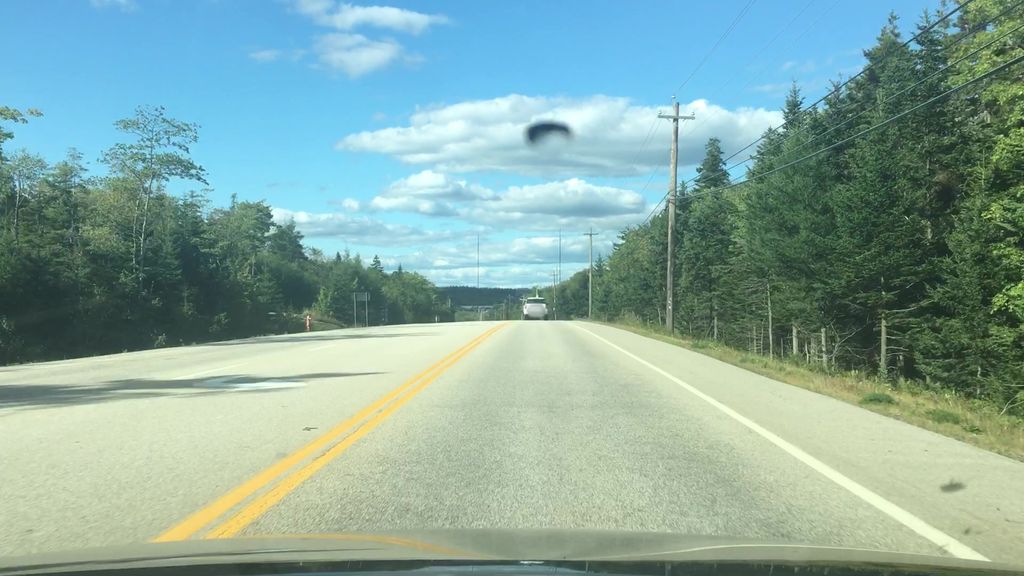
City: halifax